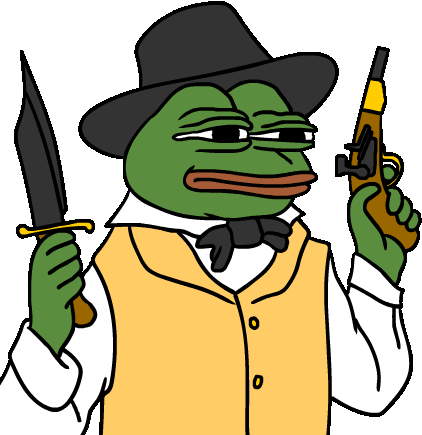
Label: 5_Pepe